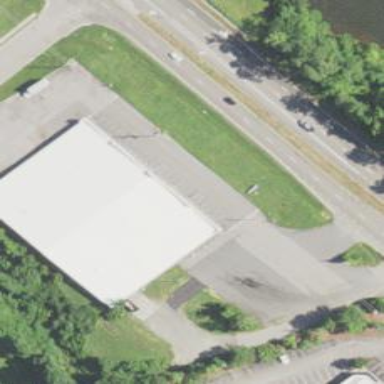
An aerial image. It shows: Commercial building.